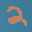
Label: 2